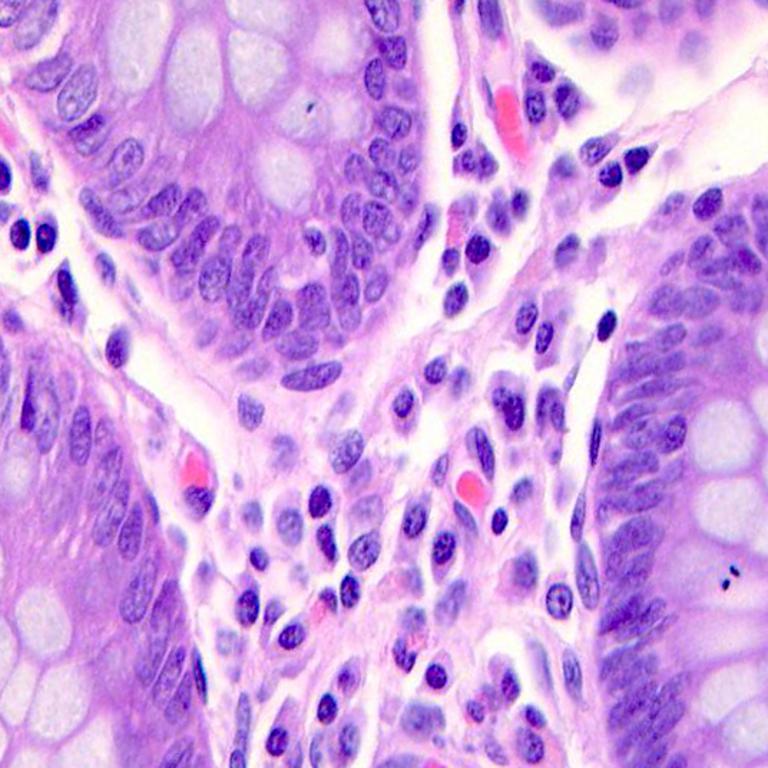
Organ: colon
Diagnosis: benign